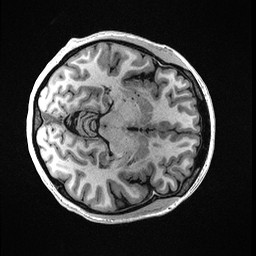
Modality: T1w
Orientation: axial
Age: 34
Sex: female
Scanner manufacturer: ge
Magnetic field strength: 3 T
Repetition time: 0.006952 s
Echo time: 0.00292 s